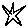
Label: star